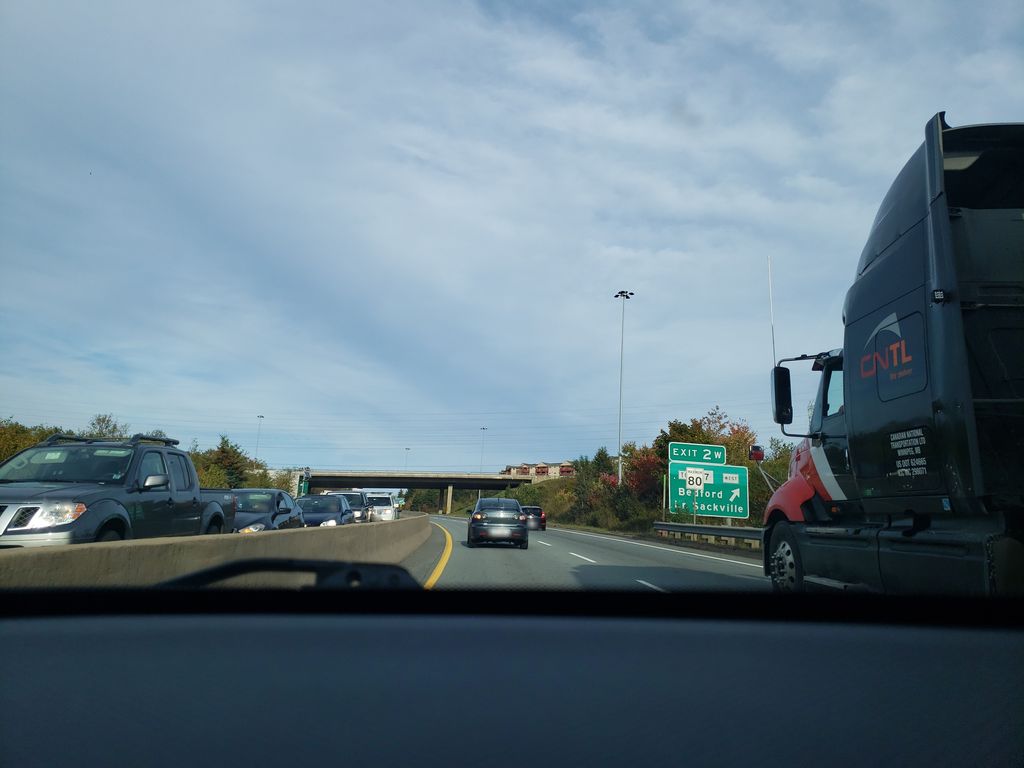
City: halifax